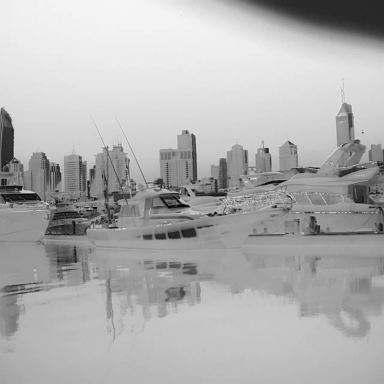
There are five canoes in the infrared image.